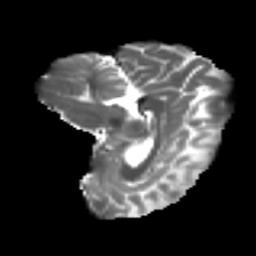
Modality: T2w
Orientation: sagittal
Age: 23
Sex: female
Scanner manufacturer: ge
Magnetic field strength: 3 T
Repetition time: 7.8 s
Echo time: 0.0606 s